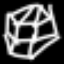
Label: octagon